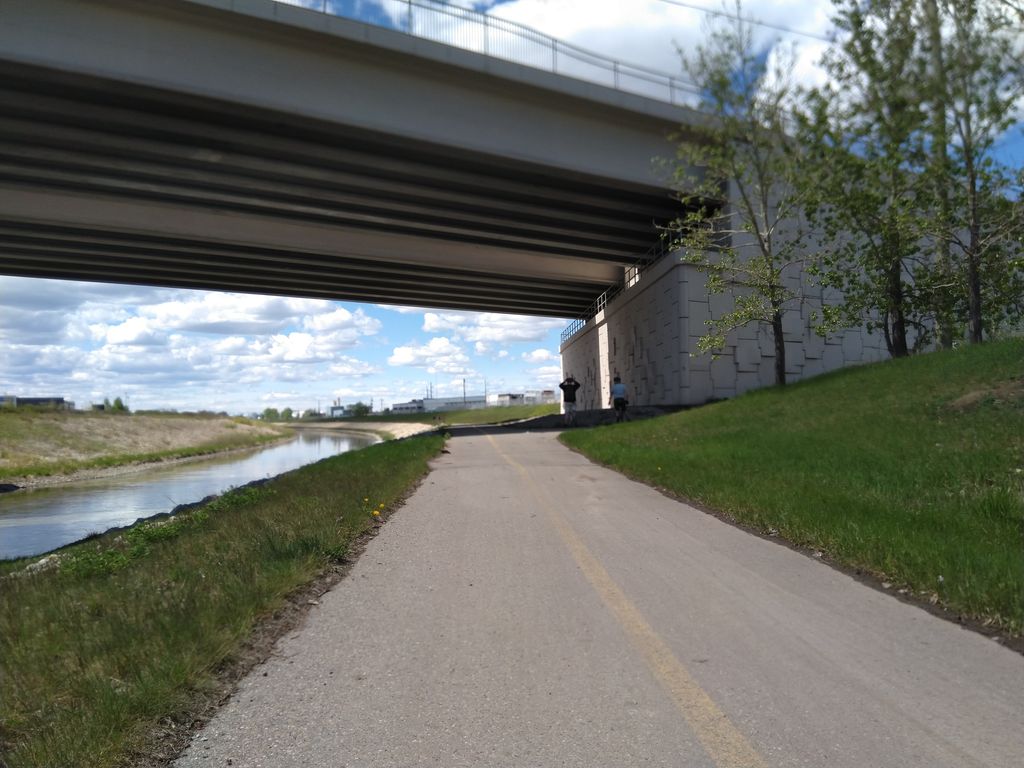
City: calgary